Question: I am trying this for 2 days,I am trying to make UIs for the view having two columns in first row,then in second row having three columns,and in third again two columns and so on..And also I have to implement dynamic data(means num of rows/columns are dynamic).
I don't have any idea to implement this type of view.I have also try stragged grid view but this is for dynamic views..but in this I have static 2,3,2,3... columns for 1,2,3,4..rows.Please help me.Any tutorial will be most helpful.
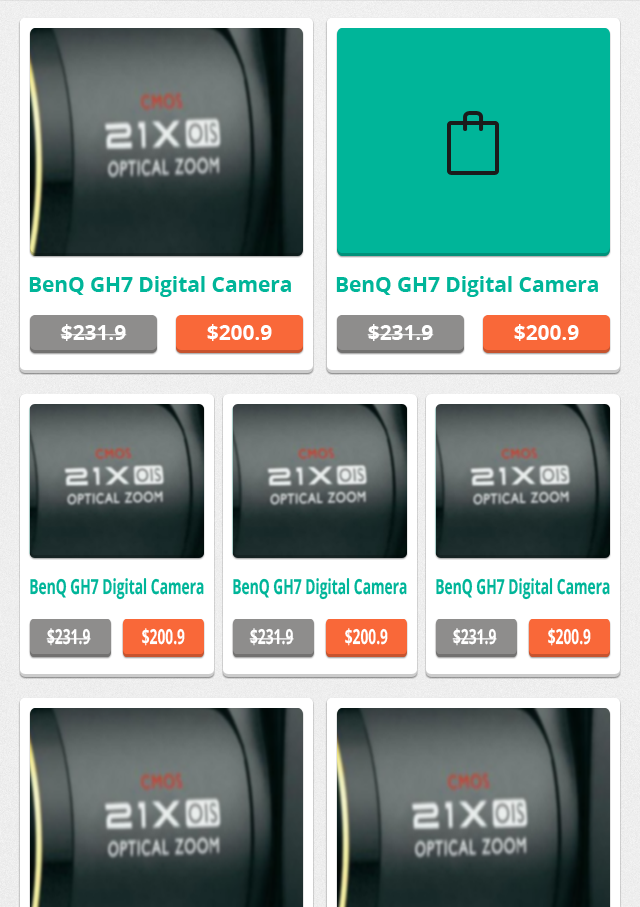
Answer: Finally I have solved this problem.I have tried with Raghunandan and user3278416's suggestion.And did all the stuff in runtime except Table layout.Here is the xml file:
'''
<ScrollView android:layout_width="match_parent"
android:layout_height="match_parent">
<TableLayout
android:layout_width="match_parent"
android:layout_height="wrap_content"
android:id="@+id/table_layout"
>
'''
And the the two layouts one is for small layout(the second row) and one is for large one(first row):
'''
<?xml version="1.0" encoding="utf-8"?>
<LinearLayout xmlns:android="http://schemas.android.com/apk/res/android"
android:layout_width="match_parent"
android:layout_height="match_parent"
android:orientation="vertical" >
<RelativeLayout
android:layout_width="130dp"
android:layout_height="160dp"
android:layout_margin="3dp"
android:background="@drawable/big_product_bg" >
<ImageView
android:id="@+id/img_offersrowlayout"
android:layout_width="120dp"
android:layout_height="80dp"
android:layout_alignParentTop="true"
android:layout_centerHorizontal="true"
android:layout_marginTop="5dp"
android:layout_marginLeft="5dp"
android:layout_marginRight="5dp"
android:scaleType="fitXY"
android:src="@drawable/img_bydefault" />
<TextView
android:id="@+id/txt_title_offerrowlayout"
android:layout_width="match_parent"
android:layout_height="wrap_content"
android:layout_below="@+id/img_offersrowlayout"
android:layout_marginLeft="10dp"
android:layout_marginRight="10dp"
android:layout_marginTop="8dp"
android:gravity="center_horizontal"
android:singleLine="true"
android:text="BenQ Digital camera"
android:textColor="@color/green_app"
android:textSize="15dp"
android:textStyle="bold" />
'''
The small one:
'''
<RelativeLayout
android:layout_width="90dp"
android:layout_height="160dp"
android:layout_margin="3dp"
android:background="@drawable/big_product_bg" >
<ImageView
android:id="@+id/img_offersrowlayout"
android:layout_width="90dp"
android:layout_height="80dp"
android:layout_alignParentTop="true"
android:layout_centerHorizontal="true"
android:layout_marginTop="5dp"
android:layout_marginLeft="5dp"
android:layout_marginRight="5dp"
android:scaleType="fitXY"
android:src="@drawable/img_bydefault" />
<TextView
android:id="@+id/txt_title_homesmallrowlayout"
android:layout_width="match_parent"
android:layout_height="wrap_content"
android:layout_below="@+id/img_offersrowlayout"
android:layout_marginLeft="10dp"
android:layout_marginRight="10dp"
android:layout_marginTop="8dp"
android:gravity="center_horizontal"
android:singleLine="true"
android:text="BenQ Digital camera"
android:textColor="@color/green_app"
android:textSize="15dp"
android:textStyle="bold" />
'''
Now the Java Code:
'''
int leftMargin_small=2;
int topMargin_small=5;
int rightMargin_small=2;
int bottomMargin_small=5;
int j = 0;
while (Show.size()>j) {
try {
LayoutInflater inflater = (LayoutInflater)getSystemService(Context.LAYOUT_INFLATER_SERVICE);
TableRow.LayoutParams param = new TableRow.LayoutParams(
LayoutParams.MATCH_PARENT,
LayoutParams.MATCH_PARENT, 1.0f);
param.setMargins(leftMargin_small, topMargin_small, rightMargin_small, bottomMargin_small);
LinearLayout layout1 = new LinearLayout(getApplicationContext());
TableRow.LayoutParams param_layout = new TableRow.LayoutParams(
LayoutParams.MATCH_PARENT,
LayoutParams.MATCH_PARENT, 1.0f);
layout1.setLayoutParams(param_layout);
View question = inflater.inflate(R.layout.offers_rowlayout, null);
question.setLayoutParams(param);
//question.setId(pos);
TextView title = (TextView) question.findViewById(R.id.txt_title_offerrowlayout);
title.setText(""+">>"+Show.get(j).get("name"));
View question1 = inflater.inflate(R.layout.offers_rowlayout, null);
//question.setId(pos);
question1.setLayoutParams(param);
TextView title1 = (TextView) question1.findViewById(R.id.txt_title_offerrowlayout);
title1.setText(""+">>"+Show.get(j+1).get("name"));
View question_small = inflater.inflate(R.layout.home_row_small_layout, null);
//question.setId(pos);
question_small.setLayoutParams(param);
TextView title_small = (TextView) question_small.findViewById(R.id.txt_title_homesmallrowlayout);
title_small.setText(""+">>"+Show.get(j).get("name"));
View question1_small = inflater.inflate(R.layout.home_row_small_layout, null);
//question.setId(pos);
question1_small.setLayoutParams(param);
TextView title1_small = (TextView) question1_small.findViewById(R.id.txt_title_homesmallrowlayout);
title1_small.setText(""+">>"+Show.get(j+1).get("name"));
View question2_small = inflater.inflate(R.layout.home_row_small_layout, null);
//question.setId(pos);
question2_small.setLayoutParams(param);
TextView title2_small = (TextView) question2_small.findViewById(R.id.txt_title_homesmallrowlayout);
title2_small.setText(""+">>"+Show.get(j+2).get("name"));
if (gett) {
TableRow tr = new TableRow(getApplicationContext());
TableLayout.LayoutParams trParams = new TableLayout.LayoutParams(
TableLayout.LayoutParams.MATCH_PARENT,
TableLayout.LayoutParams.MATCH_PARENT,1);
// trParams.setMargins(leftMargin, topMargin, rightMargin, bottomMargin);
tr.setLayoutParams(trParams);
layout1.addView(question);
layout1.addView(question1);
tr.addView(layout1);
tablee.addView(tr);
gett = false;
j = j+2;
}
else
{
TableRow tr = new TableRow(getApplicationContext());
TableLayout.LayoutParams trParams = new TableLayout.LayoutParams(
TableLayout.LayoutParams.MATCH_PARENT,
TableLayout.LayoutParams.MATCH_PARENT,1);
layout1.addView(question_small);
layout1.addView(question1_small);
layout1.addView(question2_small);
tr.addView(layout1);
tablee.addView(tr);
gett = true;
j = j+3;
}
} catch (Exception e) {
e.printStackTrace();
}
}
'''
Here Show is the arraylist of hashmap type and tablee is the tablelayout object which I have made in Xml file.